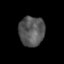
Tissue: prostate
Cell type: Myeloid cells
Senescence score: 0.3598
Nuclear area (px): 748
Mean DAPI intensity: 86.291